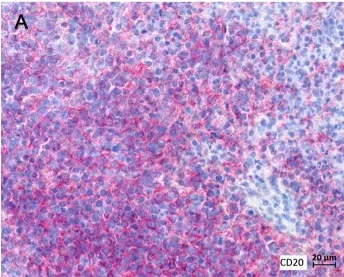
Histopathology and immunohistochemistry of pulmonary tumor biopsies. AlphaCD20.
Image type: pathology (immunostaining)